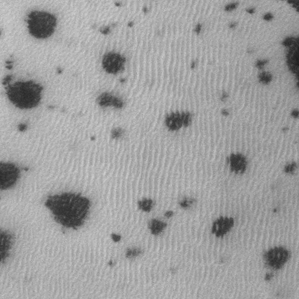
Label: frost